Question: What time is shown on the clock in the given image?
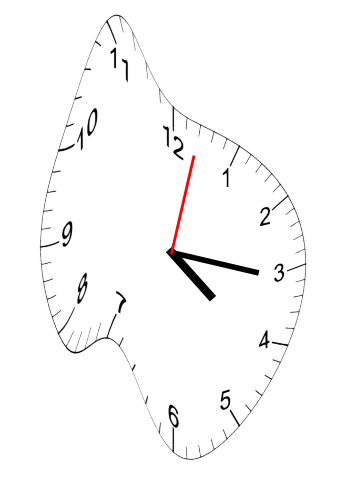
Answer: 04:16:02